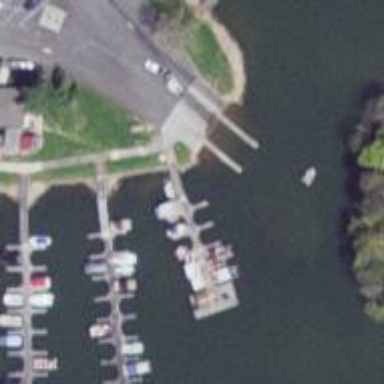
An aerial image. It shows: Slipway on leisure land.